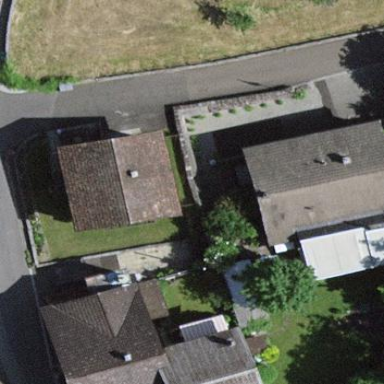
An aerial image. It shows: Detached building.